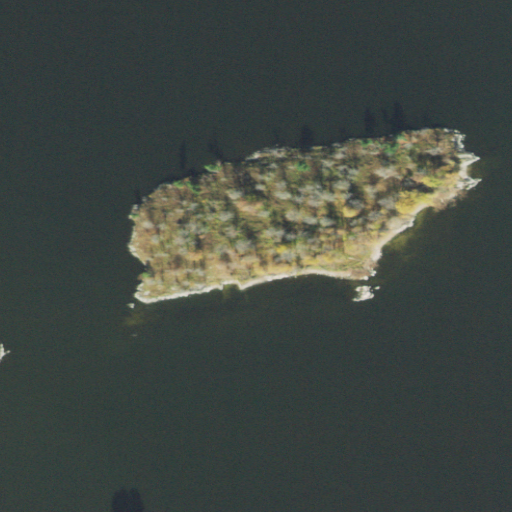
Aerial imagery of island in Minnesota named Zollner Island containing open water, mixed forest, and deciduous forest